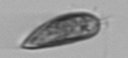
Label: Prorocentrum_triestinum